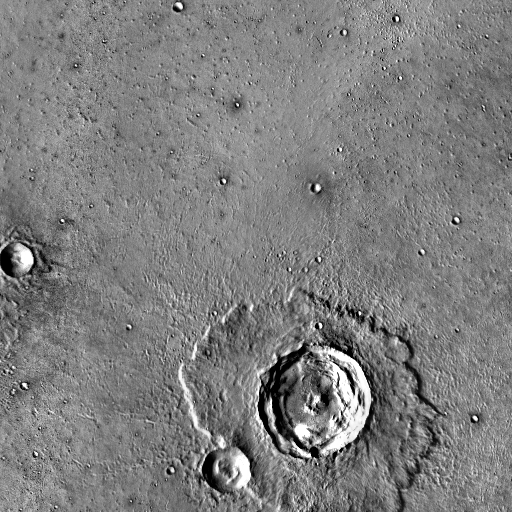
Crater classes present: Background, Other, Layered, Buried, Secondary